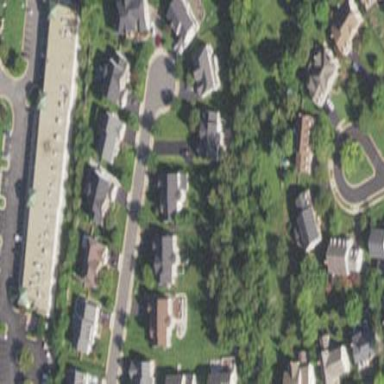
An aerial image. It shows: Residential area covered with grass.